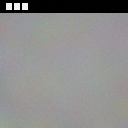
Screen state: on